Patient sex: M
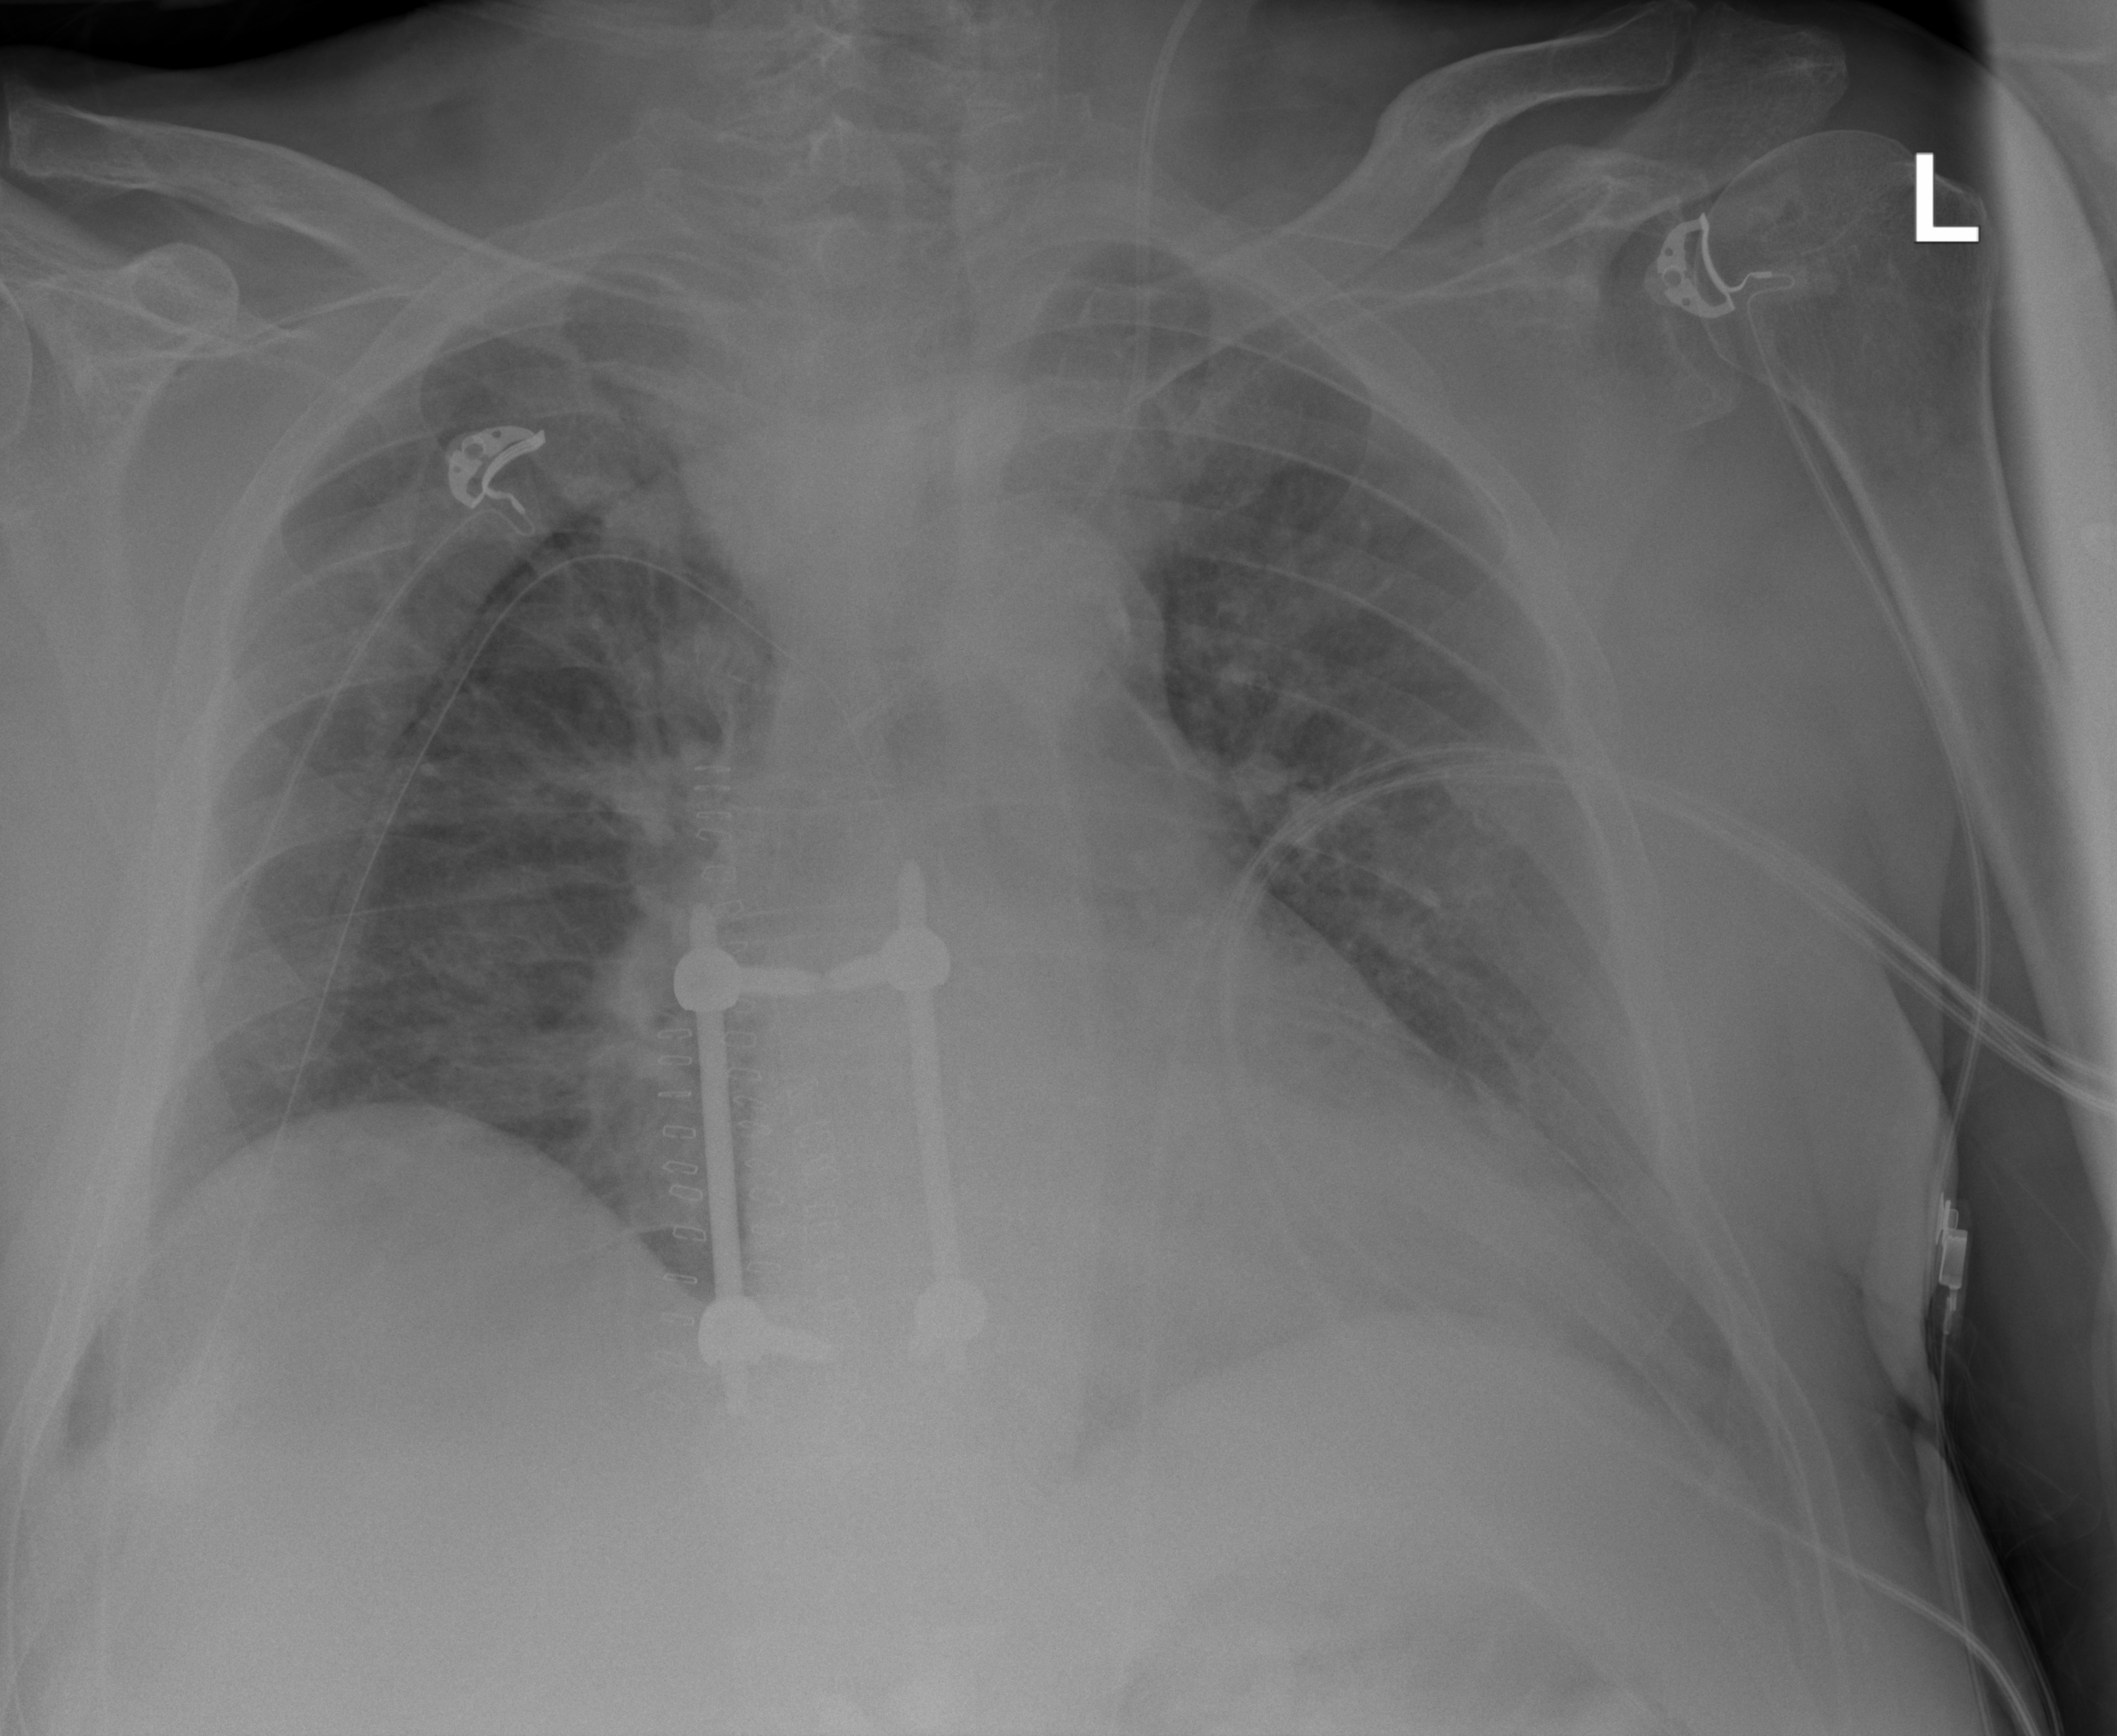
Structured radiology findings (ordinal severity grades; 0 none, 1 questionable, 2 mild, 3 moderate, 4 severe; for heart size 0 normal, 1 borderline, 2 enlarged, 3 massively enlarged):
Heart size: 1
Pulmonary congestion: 1
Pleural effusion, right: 0
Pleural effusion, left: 0
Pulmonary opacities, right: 0
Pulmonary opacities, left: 0
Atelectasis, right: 0
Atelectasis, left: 1